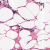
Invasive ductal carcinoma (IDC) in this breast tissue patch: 0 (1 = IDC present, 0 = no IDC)